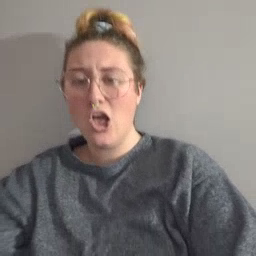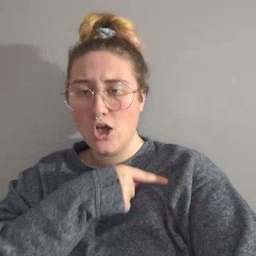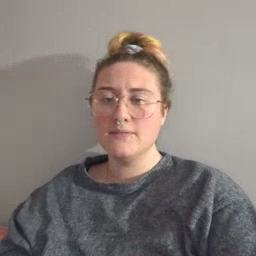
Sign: arm